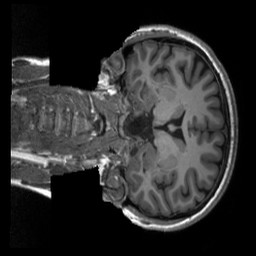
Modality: T1w
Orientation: coronal
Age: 35
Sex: female
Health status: healthy
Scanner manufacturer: siemens
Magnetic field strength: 3 T
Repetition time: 2.3 s
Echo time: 0.00229 s